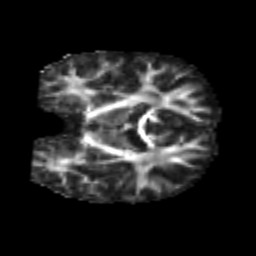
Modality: FA
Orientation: coronal
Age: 6
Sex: male
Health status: healthy